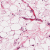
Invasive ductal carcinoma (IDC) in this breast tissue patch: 0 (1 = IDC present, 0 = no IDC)